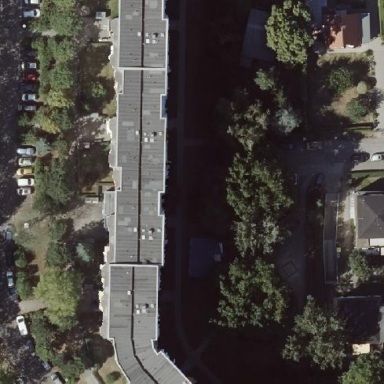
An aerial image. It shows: Building with apartments and flat roof.